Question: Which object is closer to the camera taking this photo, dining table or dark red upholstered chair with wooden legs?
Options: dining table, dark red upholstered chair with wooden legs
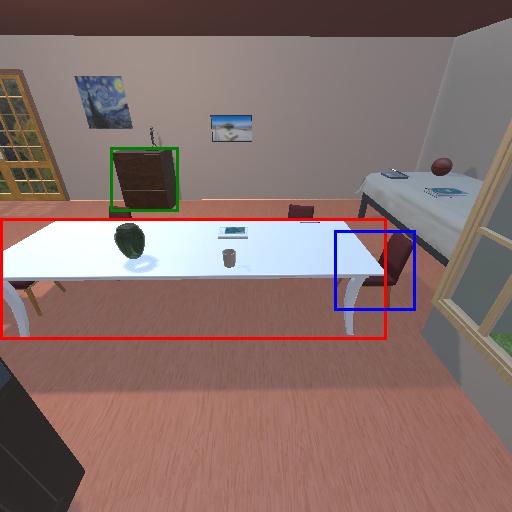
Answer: dining table